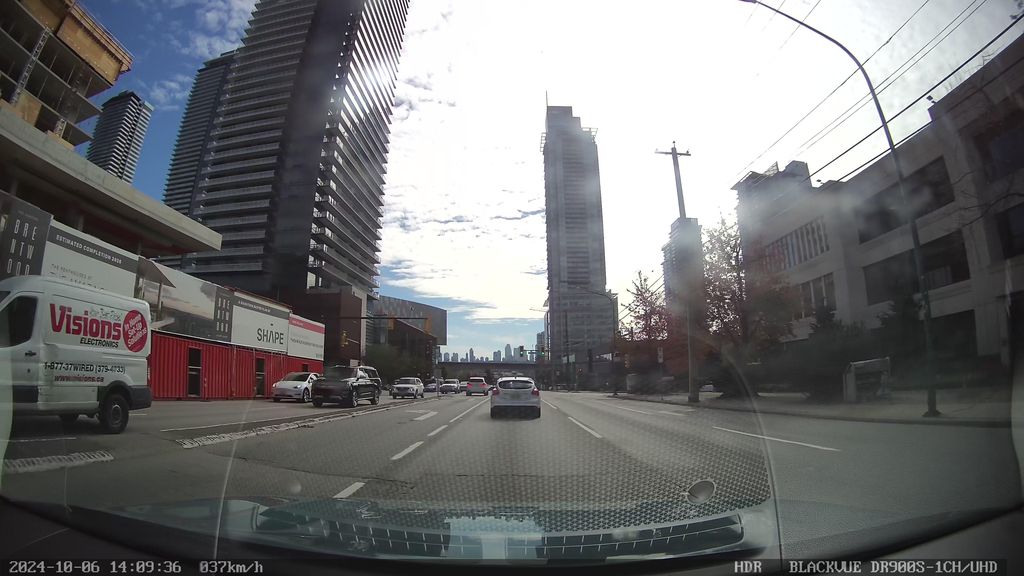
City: vancouver